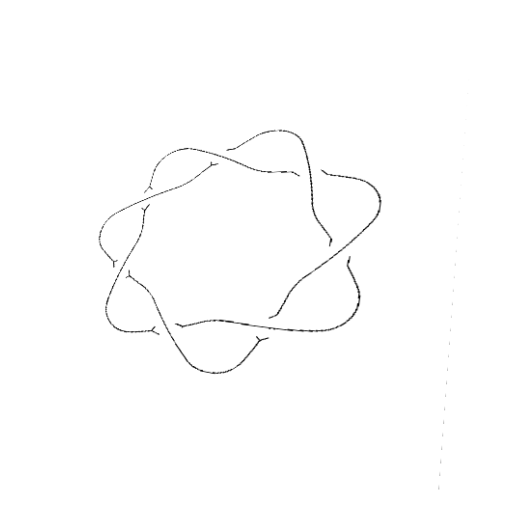
Crossing number: 7